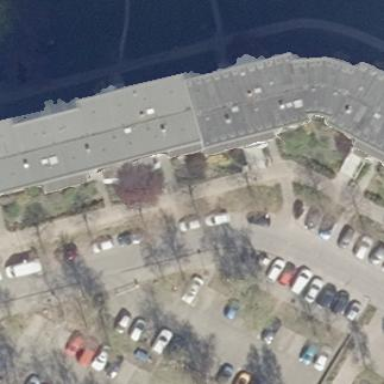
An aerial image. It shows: Building with apartments and flat roof.